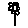
Label: flower